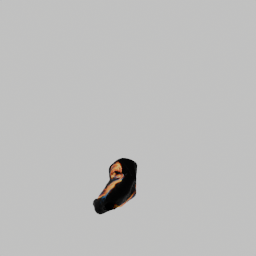
Label: people